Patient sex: M
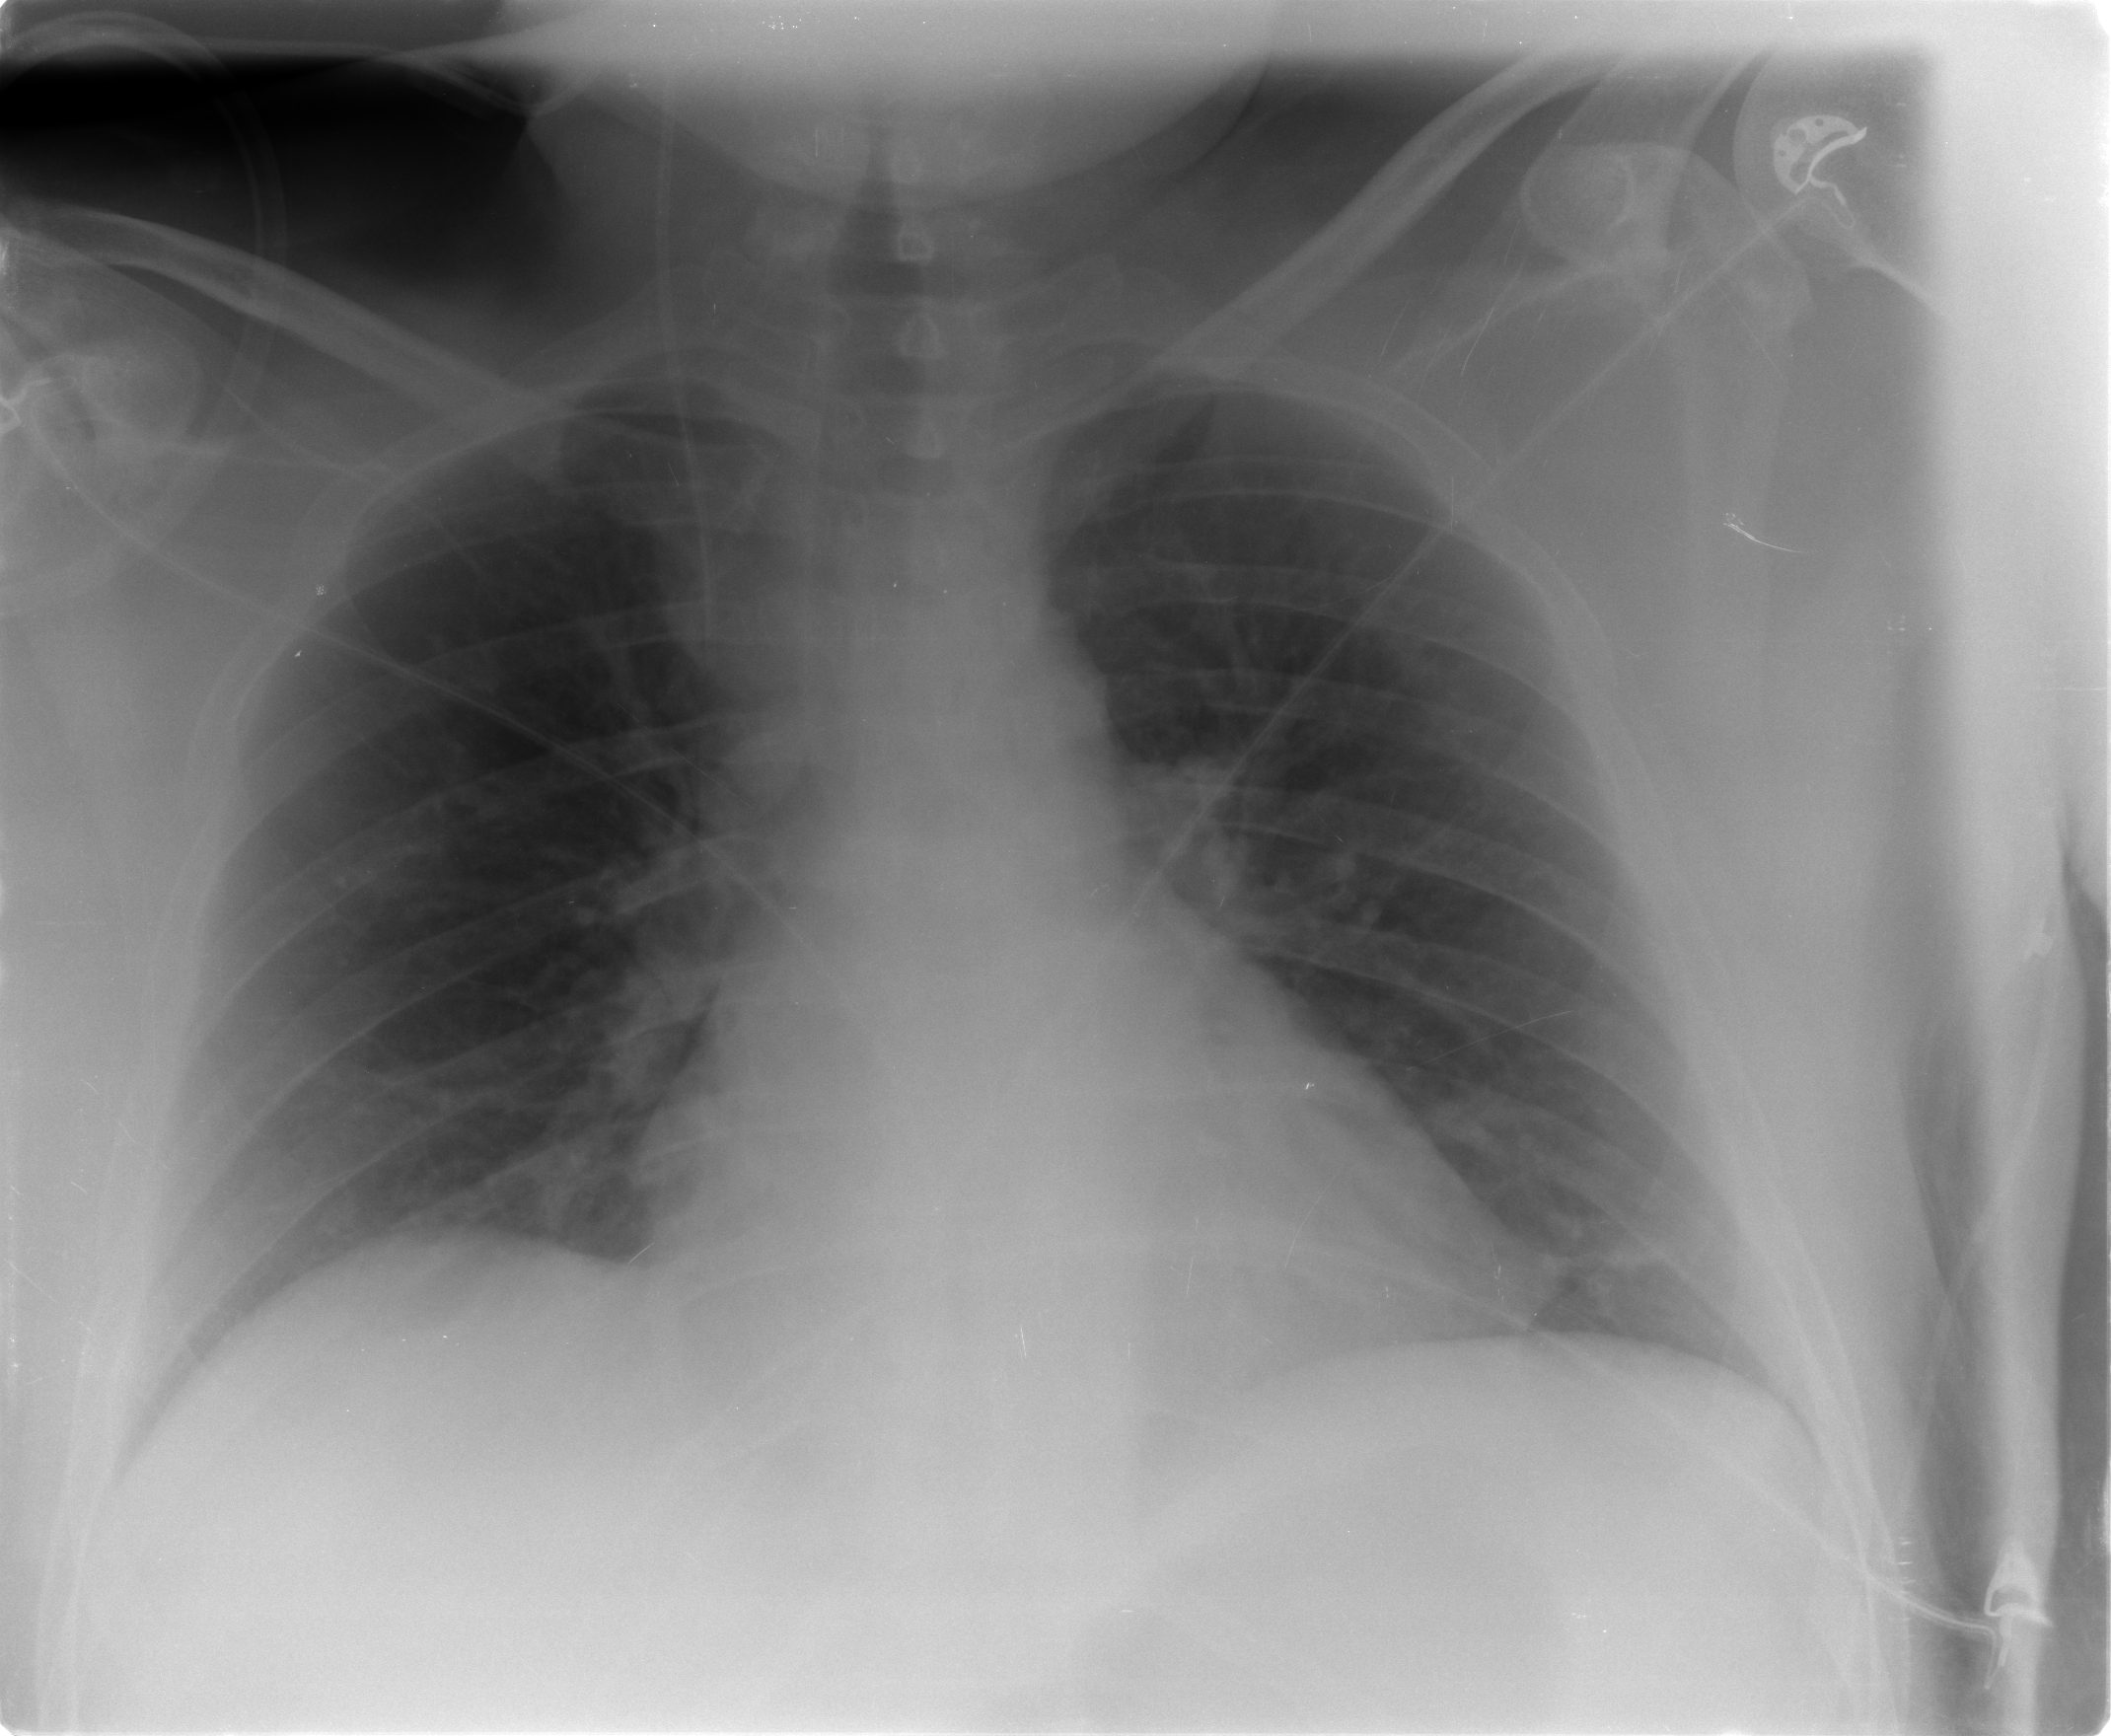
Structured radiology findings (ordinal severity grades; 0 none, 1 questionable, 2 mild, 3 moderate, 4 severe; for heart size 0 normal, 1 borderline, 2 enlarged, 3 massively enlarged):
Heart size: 1
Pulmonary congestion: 1
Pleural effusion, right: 1
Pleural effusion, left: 0
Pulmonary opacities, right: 0
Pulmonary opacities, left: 0
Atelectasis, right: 2
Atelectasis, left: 2